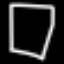
Label: square